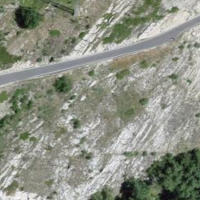
EUNIS habitat code: 23
Species observed at this site:
Melanargia galathea